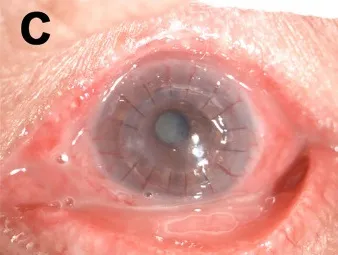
Ocular surface findings. (C,D) During 1 year followup the corneal graft was transparent and the eyelid margin did not show any TLC recurrence and metastasis.
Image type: ophthalmic_imaging (slit_lamp_photograph)